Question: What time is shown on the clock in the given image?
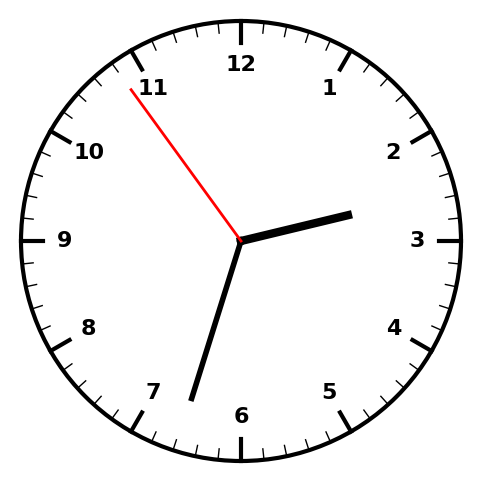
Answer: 02:32:54